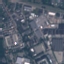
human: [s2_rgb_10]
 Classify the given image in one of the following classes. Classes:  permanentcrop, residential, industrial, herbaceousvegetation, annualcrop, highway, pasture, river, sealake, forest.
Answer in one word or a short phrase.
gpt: Industrial